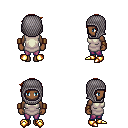
a pixel art fantasy rpg character, female body template, human, dark skin, white tunic, magenta pants, brunette pixie cut hairstyle, chain hood, leather bracers, gold boots, four views (front, back, left, right), 2x2 character sprite sheet, small pixel art, hard edges, no anti-aliasing